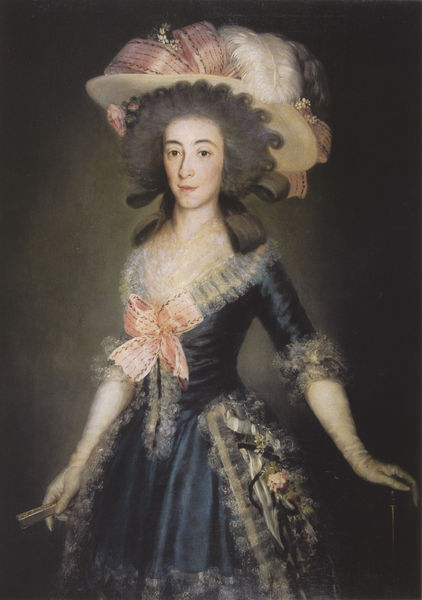
Titel: Condesa-duquesa de Benavente
Künstler: Francisco José Goya Lucientes
Standort: (Mallorca)
Institution: Fundación Bartolomé March Servera
Schlagwörter: blau, dunkel, feder, gemälde, hand, weiß, ocker, ausschnitt, blume, blumen, braun, elegant, finger, frankreich, frau, frisur, grau, haar, handschuh, handschuhe, hintergrund, hut, kleid, kleider, mund, nase, pastell, schmuck, schwarz, stirn, vordergrund, blick, dame, rose, rosen, rot, tuch, beige, fächer, karriert, mode, rock, schleife, arme, augen, barock, federn, gesicht, haarschmuck, samt, silber, spitze, stehen, ärmel, bildnis, hals, hände, portrait, porträt, gewand, haare, pose, reich, stehend, stickerei, stoff, spitzen, schleifen, augenbrauen, dekolletee, dekoltee, england, kinn, lippen, locken, puder, rokoko, rosa, seide, stock, adelige, perücke, adlig, lächeln, spanien, taille, wangen, gehstock, haltung, stab, tüll, blümchen, haarband, spitz, schmal, brauen, glanz, goya, pastellfarben, rüsche, rüschen, krempe, decolleté, dekolleté, fecher, jungfrau, spazierstock, dreiviertelporträt, korsett, adlige, haarschleife, bänder, taft, schimmernd, dauerwelle, perrücke, corsage, chamois, gräfin, modisch, feser, f¨cher, tailiert, lächerlich, starrr, großer hut, ende 18jahrhundert, oelgemalde, 18tesd hahrhundert, rosahaare, baorck, f#cher, pinzessin